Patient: sex F, age 67
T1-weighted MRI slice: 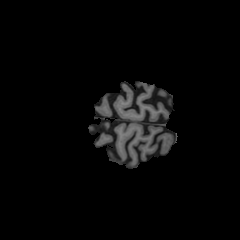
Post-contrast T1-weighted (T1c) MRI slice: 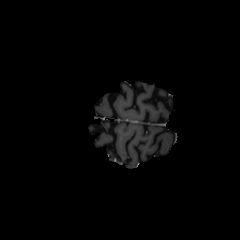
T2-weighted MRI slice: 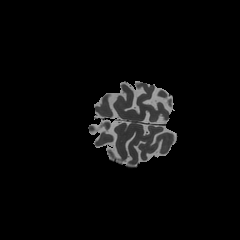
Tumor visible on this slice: no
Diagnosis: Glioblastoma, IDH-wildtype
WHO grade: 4